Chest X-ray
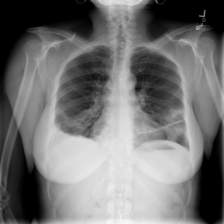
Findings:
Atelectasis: negative
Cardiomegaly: negative
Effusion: positive
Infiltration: negative
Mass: positive
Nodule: negative
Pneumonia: negative
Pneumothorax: negative
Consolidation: negative
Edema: negative
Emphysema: positive
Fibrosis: negative
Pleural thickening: negative
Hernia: negative